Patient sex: M
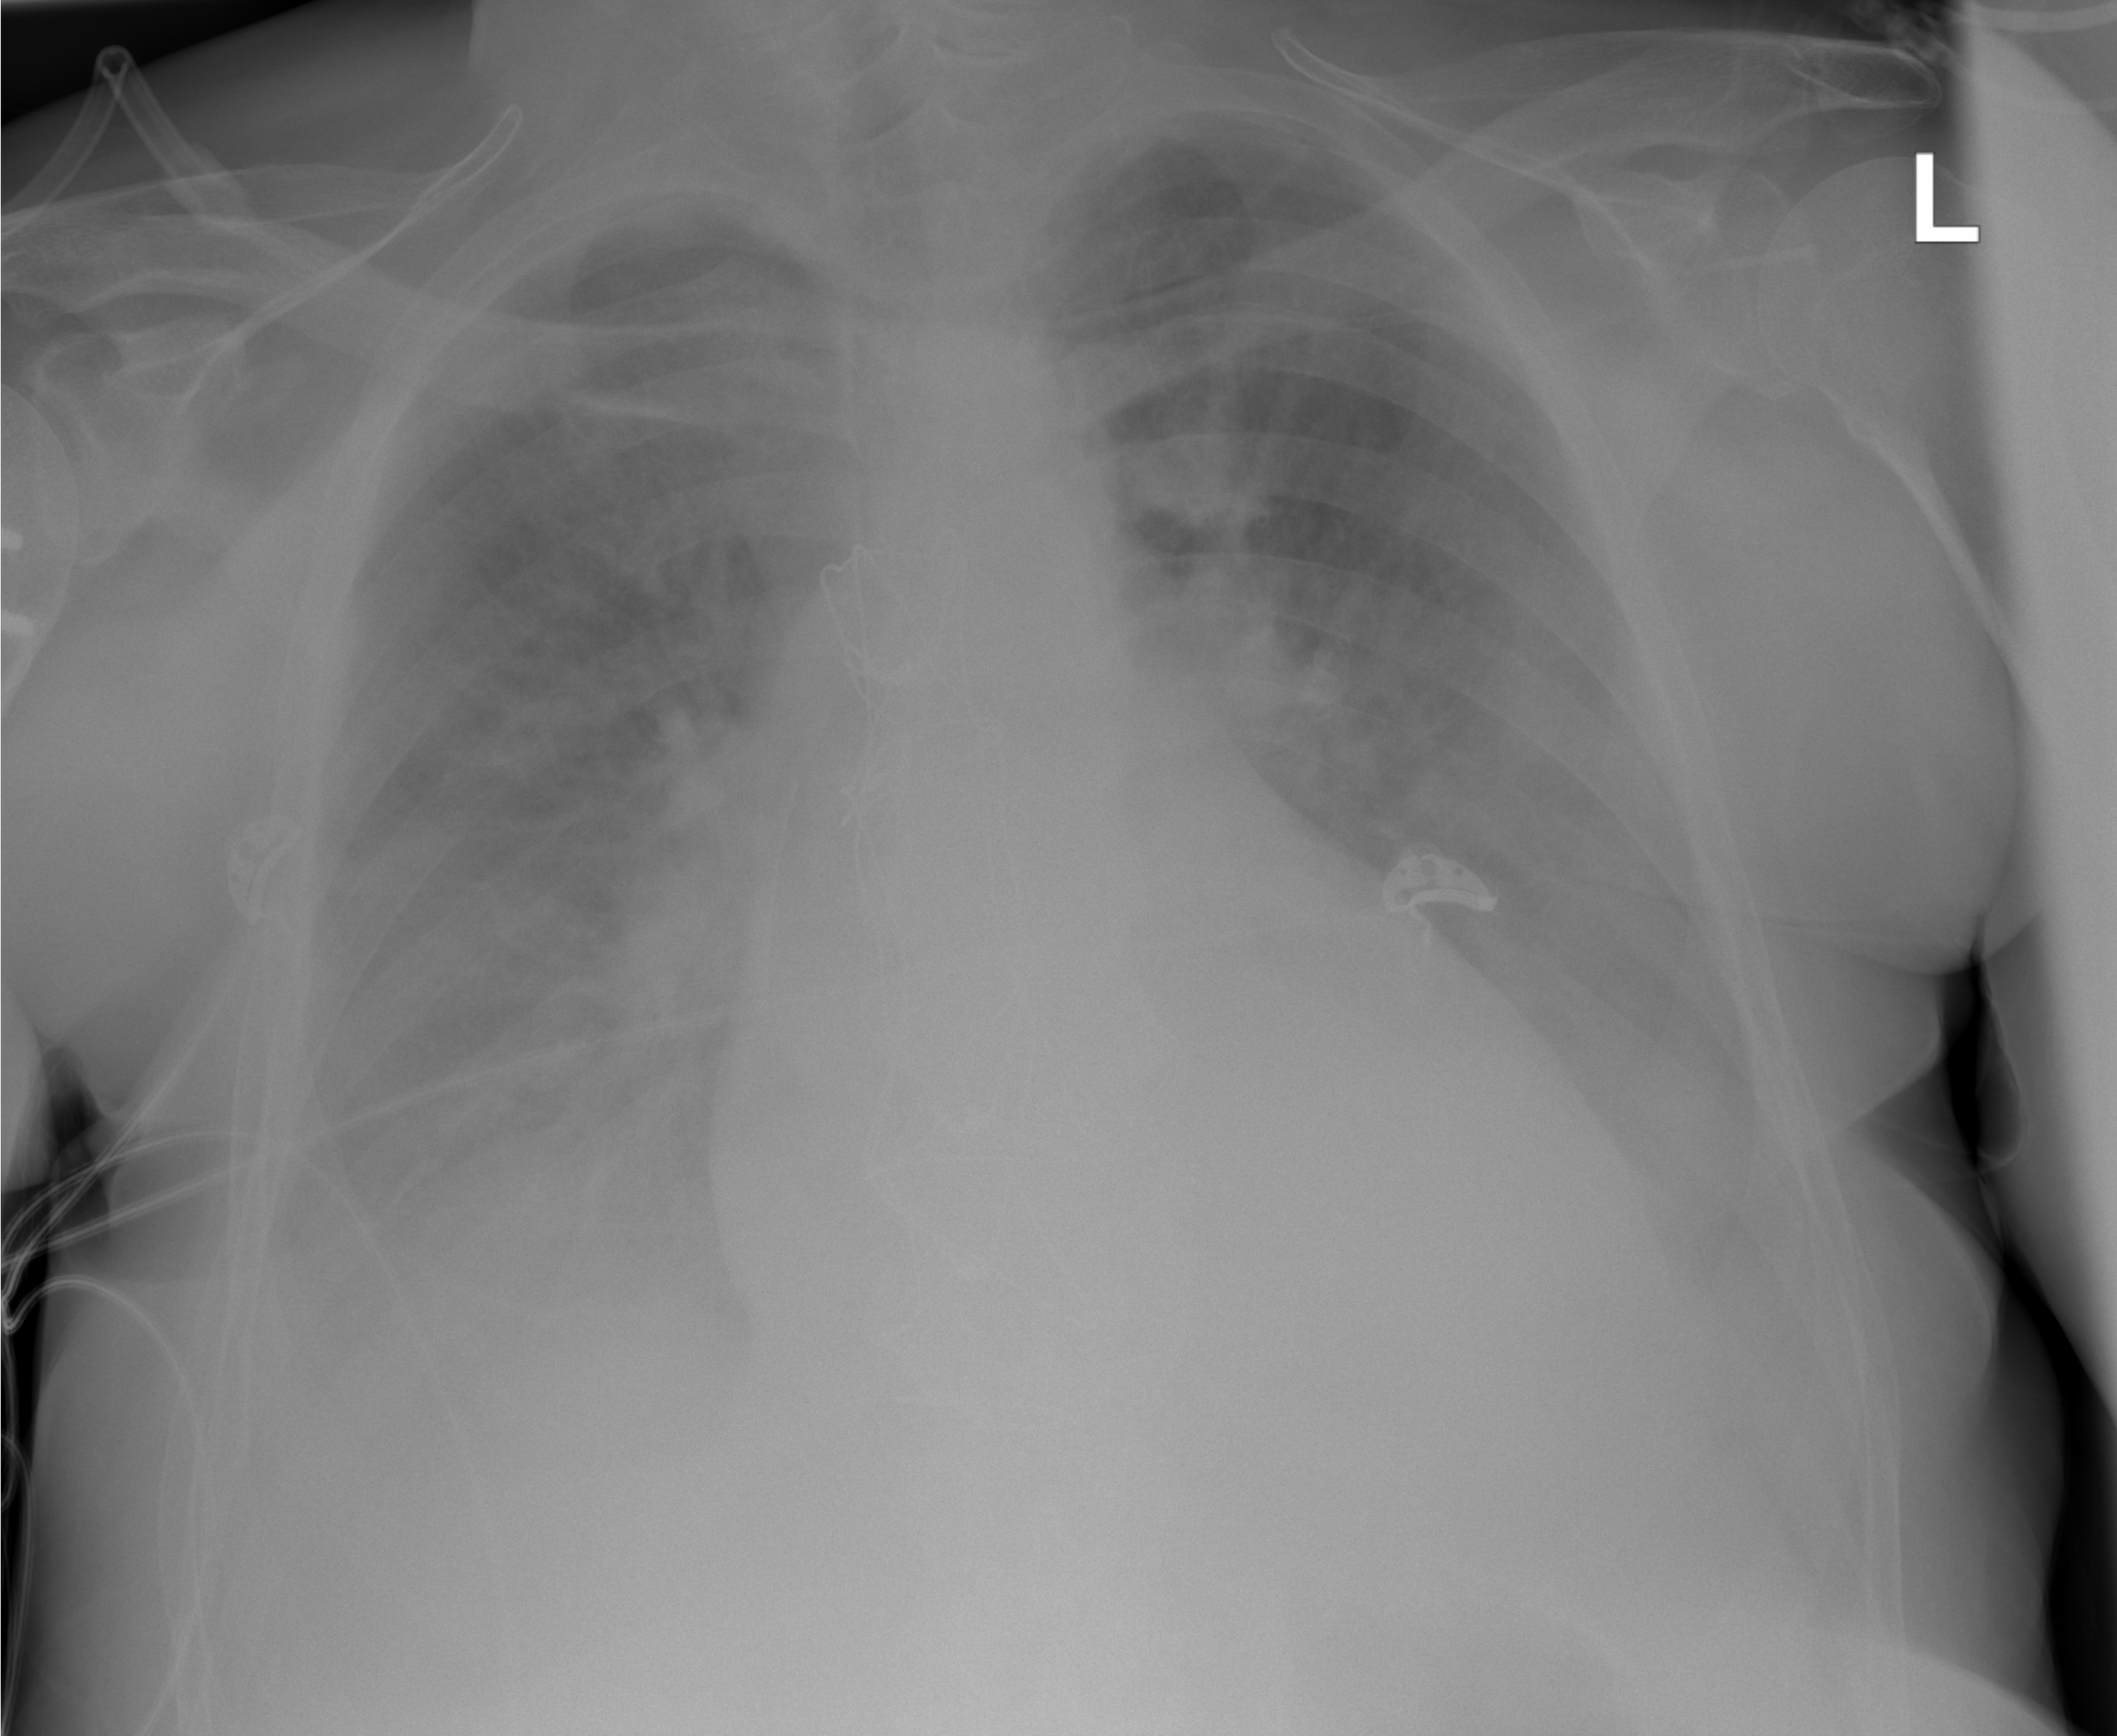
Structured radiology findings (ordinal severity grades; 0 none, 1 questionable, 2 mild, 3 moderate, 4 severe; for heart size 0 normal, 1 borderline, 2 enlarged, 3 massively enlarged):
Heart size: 2
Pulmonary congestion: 2
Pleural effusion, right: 3
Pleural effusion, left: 3
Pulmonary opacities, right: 0
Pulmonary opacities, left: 0
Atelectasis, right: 3
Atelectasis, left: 3